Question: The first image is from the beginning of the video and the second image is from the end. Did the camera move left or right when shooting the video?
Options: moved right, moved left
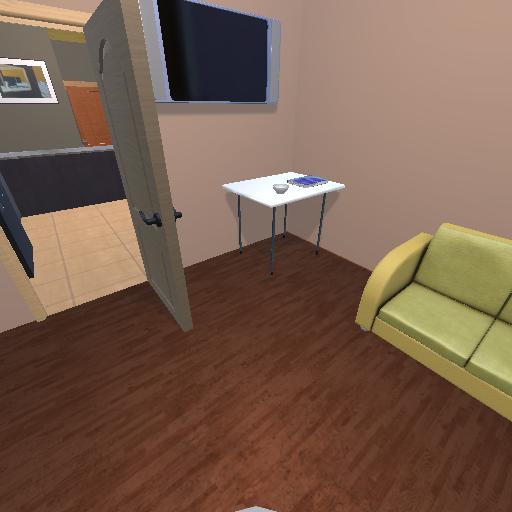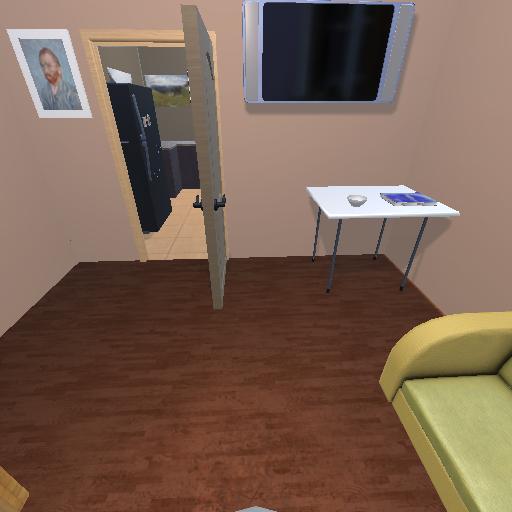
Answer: moved right